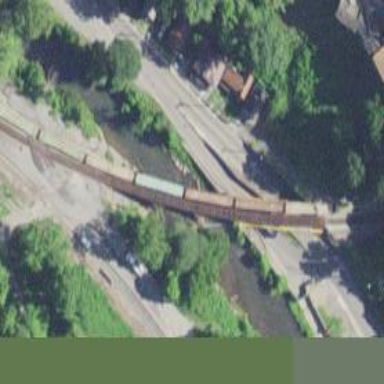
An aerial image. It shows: Bridge over railway line.